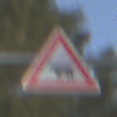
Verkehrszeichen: ViehtriebRechts
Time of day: SunriseSunset
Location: Outdoor (Nature)
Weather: PartlyCloudy
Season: NotSpecified
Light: Natural